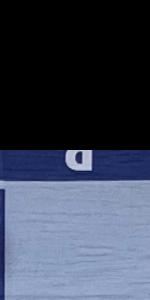
Label: Empty